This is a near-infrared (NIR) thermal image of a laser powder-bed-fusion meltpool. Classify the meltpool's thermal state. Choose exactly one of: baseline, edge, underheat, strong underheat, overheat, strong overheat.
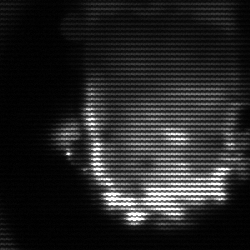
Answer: baseline